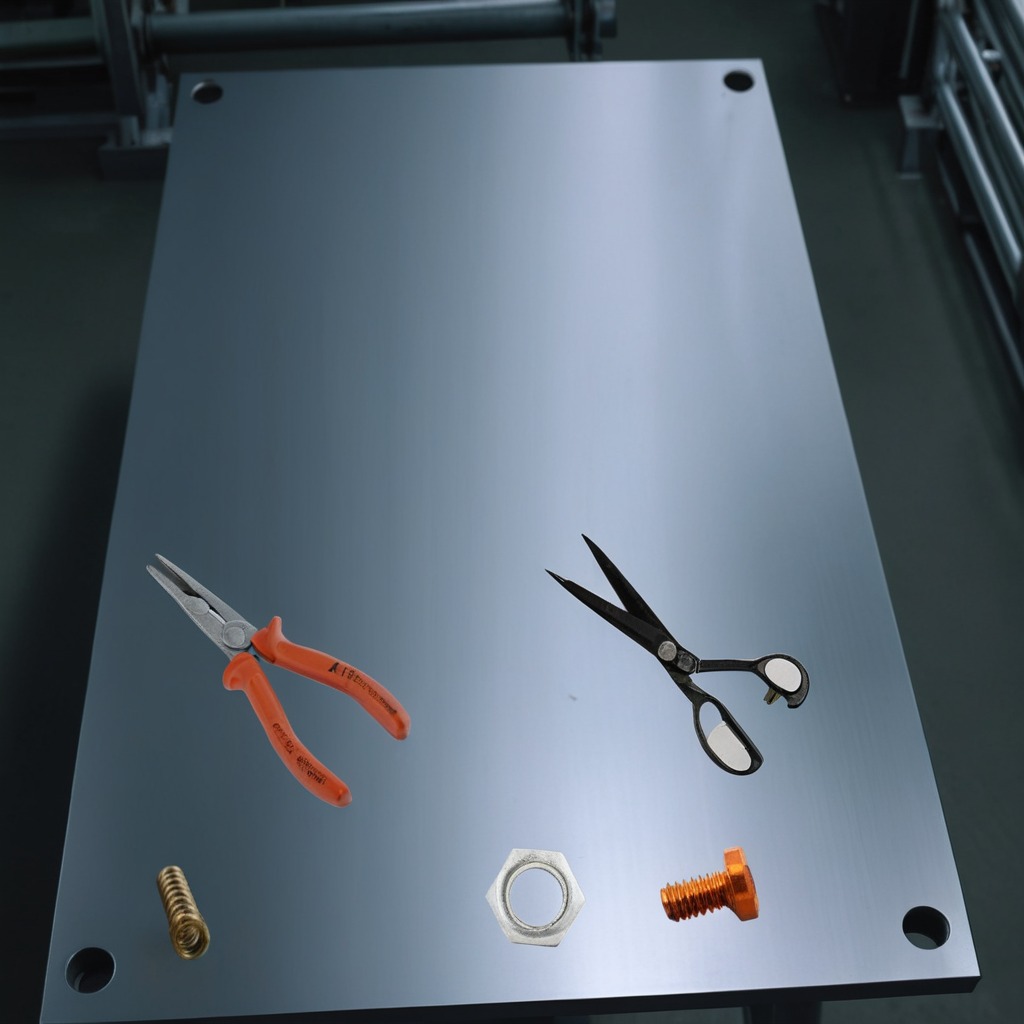
A metal machine screw, pliers, a coiled metal spring, a metal nut, and a pair of scissors are lying on the metal table.